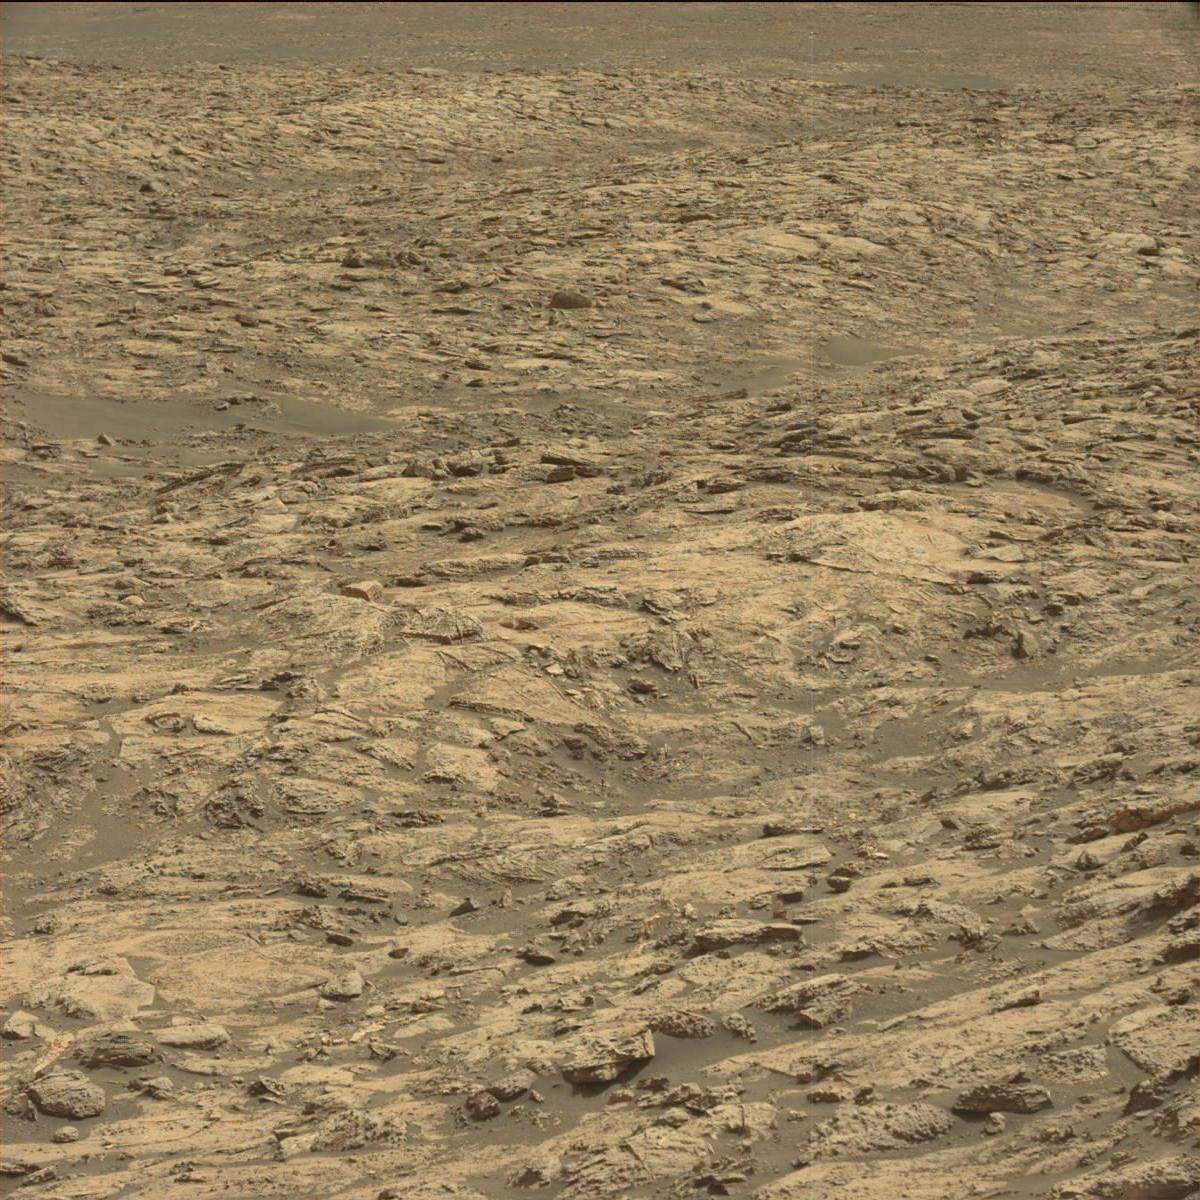
Terrain classes present: Bedrock, Sand / Soil